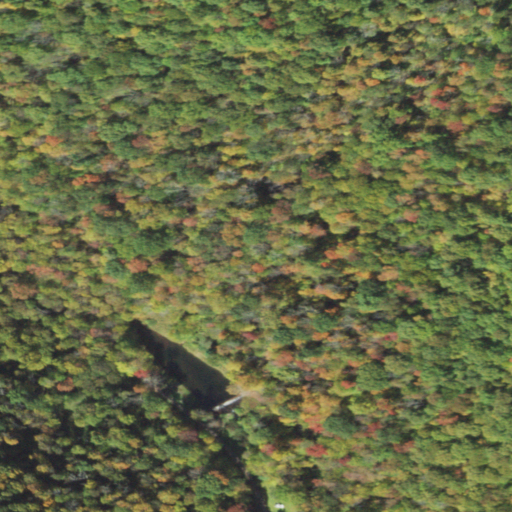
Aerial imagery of valley in Pennsylvania named Laurel Swamp Draft containing deciduous forest and open development